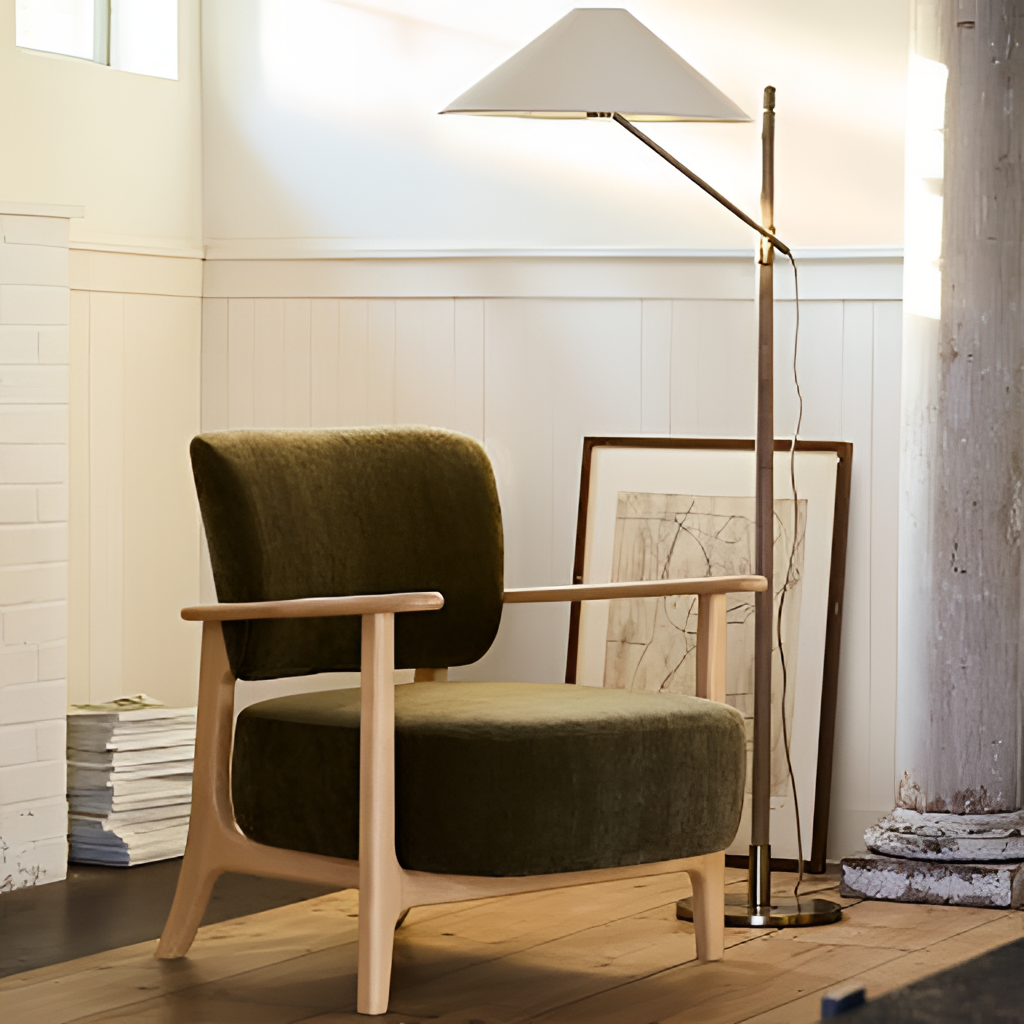
living room, velvet armchair, cream wood wallpaper, with vertical striped pattern, wood flooring, with plank pattern, minimalist